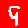
Digit: 9